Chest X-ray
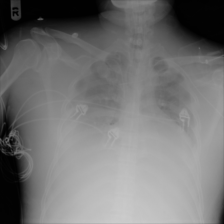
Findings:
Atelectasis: negative
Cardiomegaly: negative
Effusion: positive
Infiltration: negative
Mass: negative
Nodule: negative
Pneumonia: negative
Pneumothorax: negative
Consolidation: negative
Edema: positive
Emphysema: negative
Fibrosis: negative
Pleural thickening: negative
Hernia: negative